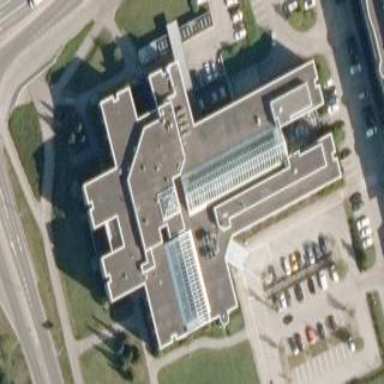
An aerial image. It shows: Office building.